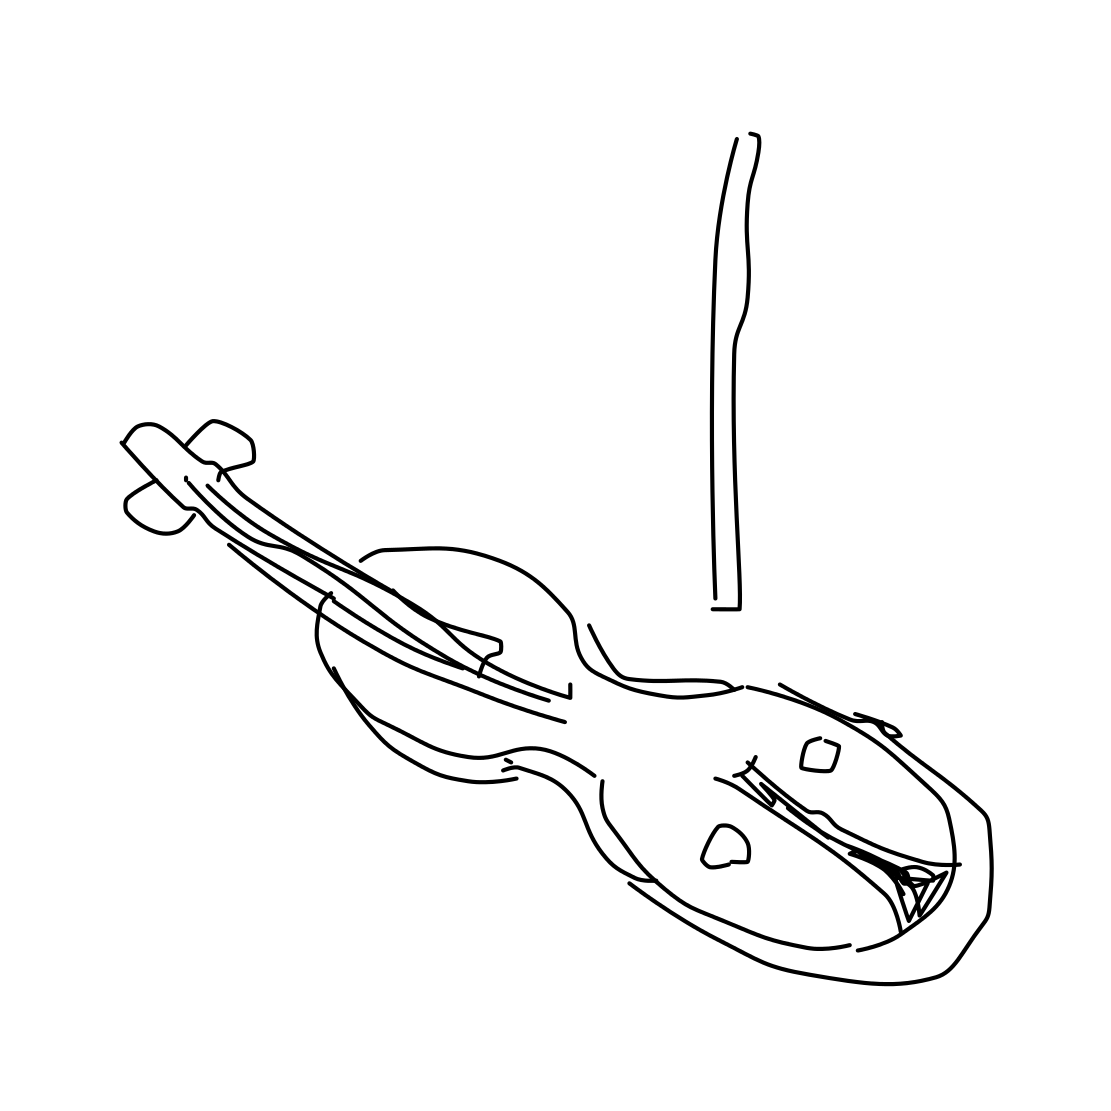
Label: violin